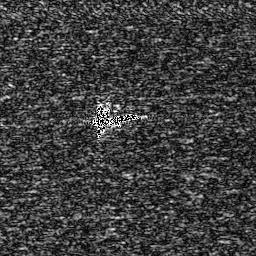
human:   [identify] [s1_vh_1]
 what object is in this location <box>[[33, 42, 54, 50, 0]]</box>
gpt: <ref>1 medium ship at the center</ref>